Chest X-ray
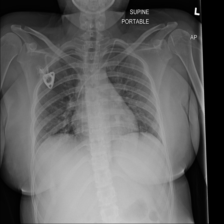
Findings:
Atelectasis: negative
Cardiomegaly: negative
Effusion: negative
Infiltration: positive
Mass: negative
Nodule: negative
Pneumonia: negative
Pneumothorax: negative
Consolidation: negative
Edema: negative
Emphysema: negative
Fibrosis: negative
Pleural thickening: negative
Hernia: negative